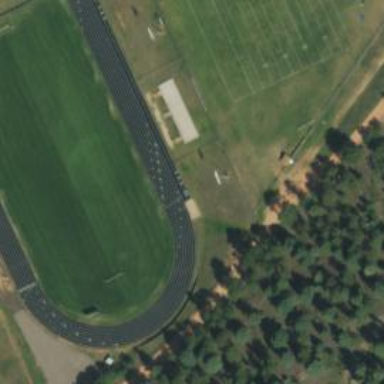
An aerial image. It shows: Track located within leisure land area.